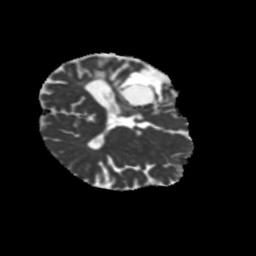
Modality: MD
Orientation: axial
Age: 57
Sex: male
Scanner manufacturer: siemens
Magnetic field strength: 3 T
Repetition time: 5.25 s
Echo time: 0.08 s